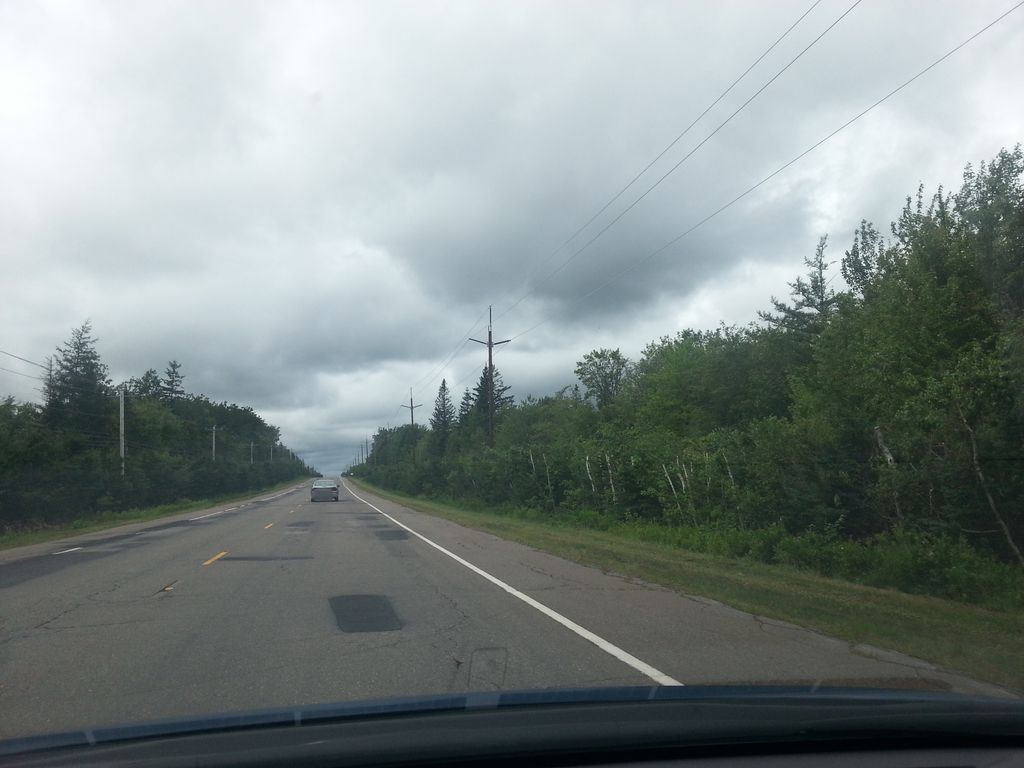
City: charlottetown